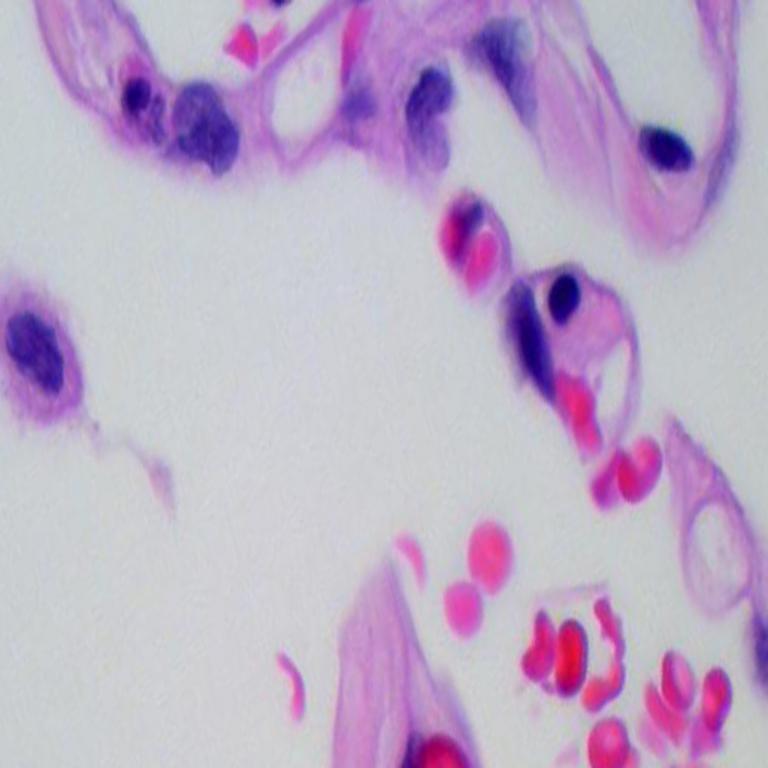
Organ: lung
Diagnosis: benign